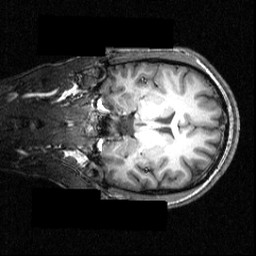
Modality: T1w
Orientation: coronal
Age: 22
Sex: female
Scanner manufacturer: siemens
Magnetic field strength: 3.951 T
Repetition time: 1.5 s
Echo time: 0.00335 s